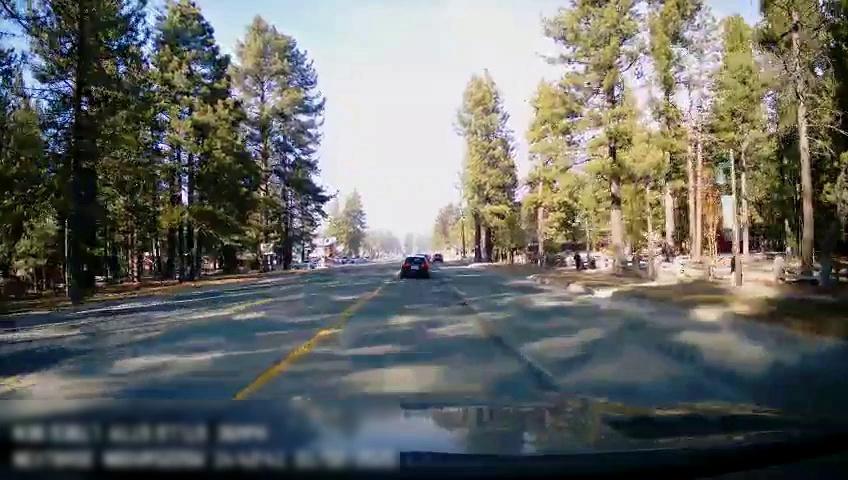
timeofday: Day
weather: Sunny
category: Drivable Space
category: Vehicles | SUV
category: Vehicles | Car
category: Lanes | Current Lane
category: Lanes | Current Lane